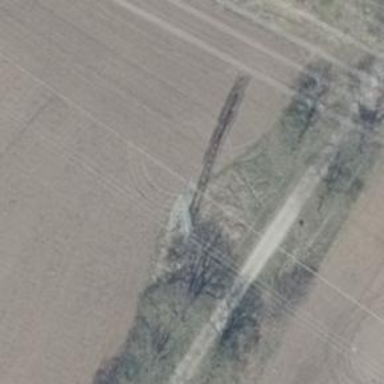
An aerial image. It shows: Power line is depicted.